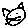
Label: cat